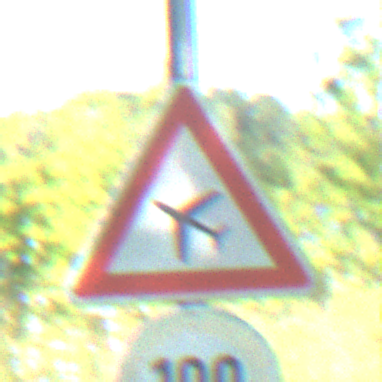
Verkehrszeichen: FlugbetriebRechts
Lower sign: Geschwindigkeit100
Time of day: MorningAfternoon
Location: Outdoor (Nature)
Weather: Clear
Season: NotSpecified
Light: Natural